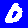
Digit: 0